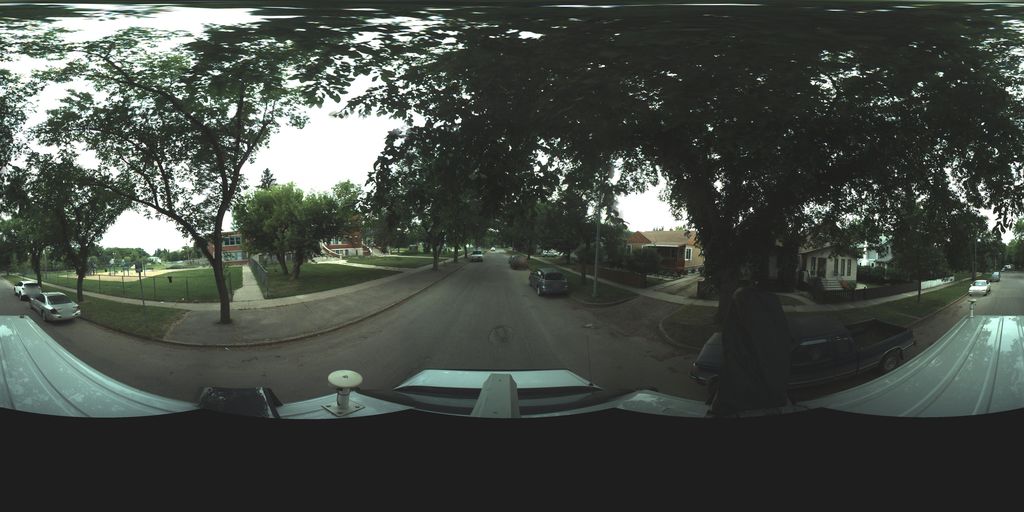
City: saskatoon